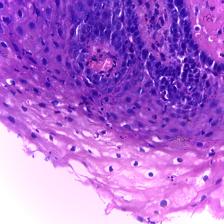
Diagnosis: OSCC